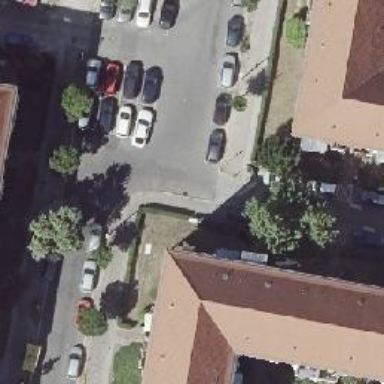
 while on the left side parking is parallel and partially on the kerb."